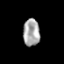
Tissue: prostate
Cell type: T cells
Senescence score: 0.3616
Nuclear area (px): 444
Mean DAPI intensity: 169.173